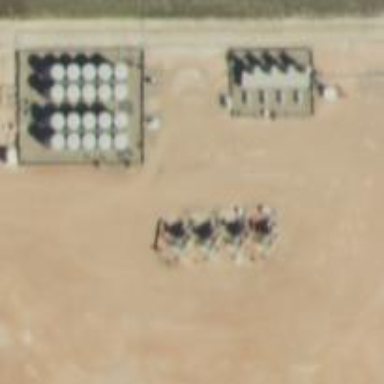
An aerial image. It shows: Petroleum well.